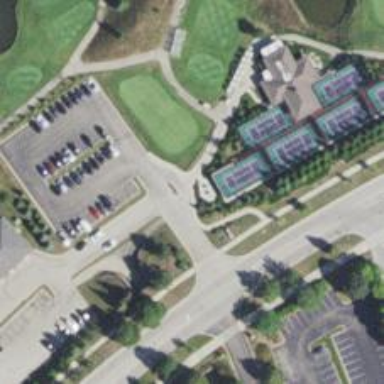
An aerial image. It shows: Service road designated as golf cart path.